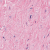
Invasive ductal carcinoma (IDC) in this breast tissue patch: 0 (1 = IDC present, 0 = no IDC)